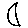
Label: moon